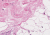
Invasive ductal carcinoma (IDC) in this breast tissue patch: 0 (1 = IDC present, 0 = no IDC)